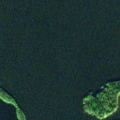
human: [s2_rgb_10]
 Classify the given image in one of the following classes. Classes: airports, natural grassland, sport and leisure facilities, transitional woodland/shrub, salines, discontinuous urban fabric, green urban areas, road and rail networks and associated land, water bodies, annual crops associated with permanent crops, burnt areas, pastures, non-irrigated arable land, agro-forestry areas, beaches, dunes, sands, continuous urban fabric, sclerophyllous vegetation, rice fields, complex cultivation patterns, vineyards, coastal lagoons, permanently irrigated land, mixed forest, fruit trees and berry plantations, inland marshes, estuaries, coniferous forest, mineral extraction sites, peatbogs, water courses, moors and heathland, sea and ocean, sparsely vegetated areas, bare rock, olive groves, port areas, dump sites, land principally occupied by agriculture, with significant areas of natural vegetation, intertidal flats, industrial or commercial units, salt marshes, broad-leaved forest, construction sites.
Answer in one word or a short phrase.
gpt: water bodies